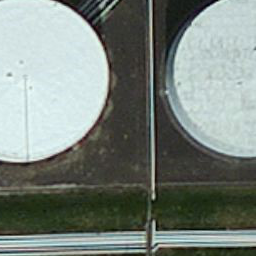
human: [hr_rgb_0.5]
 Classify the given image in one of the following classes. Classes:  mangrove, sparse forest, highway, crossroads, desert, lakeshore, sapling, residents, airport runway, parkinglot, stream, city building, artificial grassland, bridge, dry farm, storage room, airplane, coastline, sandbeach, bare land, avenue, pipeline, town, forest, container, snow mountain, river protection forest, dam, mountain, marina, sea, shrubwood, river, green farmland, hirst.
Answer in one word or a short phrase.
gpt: storage room